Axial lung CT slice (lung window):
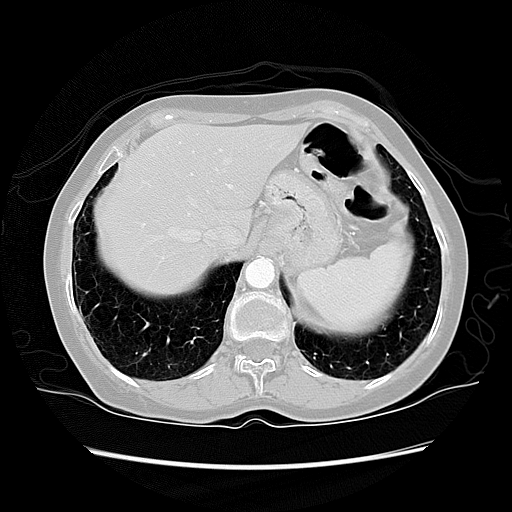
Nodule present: no